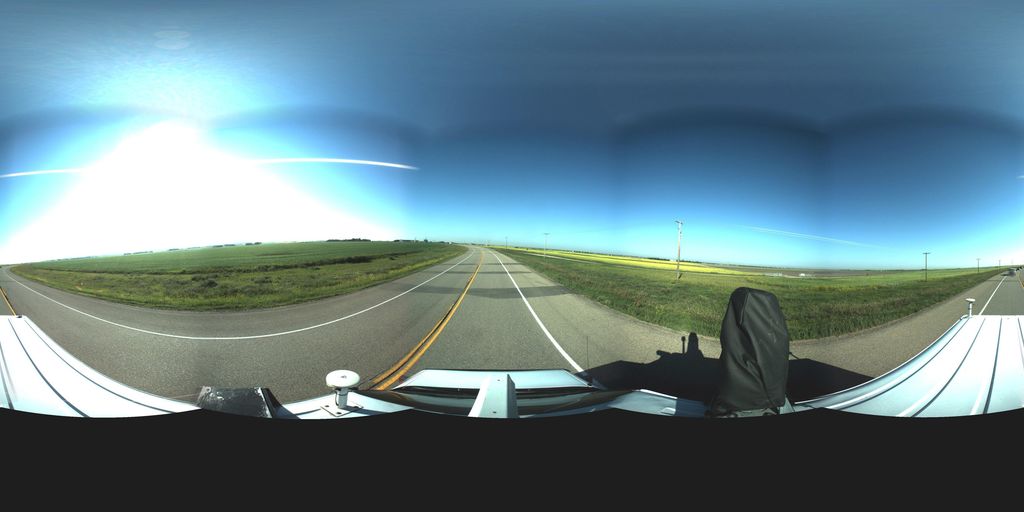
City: saskatoon